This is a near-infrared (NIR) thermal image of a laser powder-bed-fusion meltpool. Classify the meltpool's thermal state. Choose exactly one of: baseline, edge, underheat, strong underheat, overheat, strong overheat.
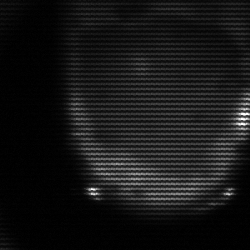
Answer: edge